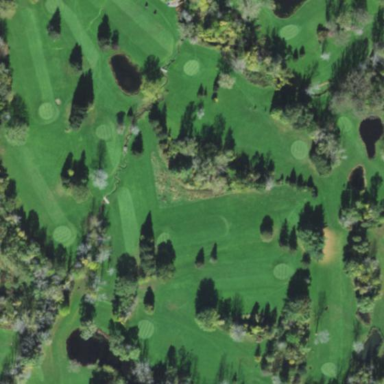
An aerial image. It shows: Golf course.